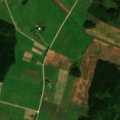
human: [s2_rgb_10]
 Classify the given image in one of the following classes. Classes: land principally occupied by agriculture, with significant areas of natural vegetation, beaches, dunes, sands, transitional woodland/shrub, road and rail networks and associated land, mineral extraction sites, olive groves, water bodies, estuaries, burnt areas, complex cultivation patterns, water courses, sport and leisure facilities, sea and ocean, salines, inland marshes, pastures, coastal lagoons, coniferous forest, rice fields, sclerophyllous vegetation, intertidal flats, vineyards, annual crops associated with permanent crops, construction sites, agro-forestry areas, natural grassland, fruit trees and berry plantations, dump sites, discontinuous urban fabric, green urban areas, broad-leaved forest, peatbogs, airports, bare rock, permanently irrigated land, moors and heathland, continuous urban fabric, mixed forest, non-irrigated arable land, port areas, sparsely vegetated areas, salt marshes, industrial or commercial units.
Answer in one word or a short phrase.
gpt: non-irrigated arable land, pastures, complex cultivation patterns, land principally occupied by agriculture, with significant areas of natural vegetation, broad-leaved forest, mixed forest, transitional woodland/shrub